Field crop: tomato
Growth stage: 2
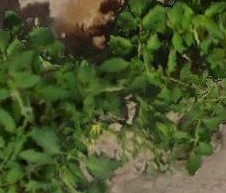
Species: tomato